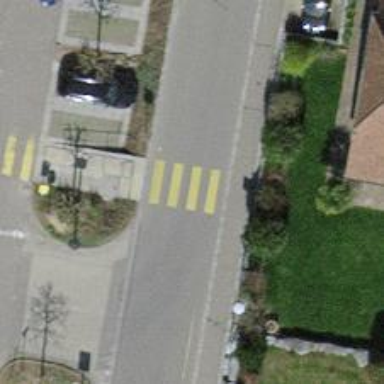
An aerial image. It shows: Uncontrolled road crossing.